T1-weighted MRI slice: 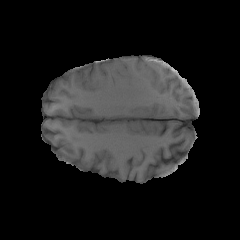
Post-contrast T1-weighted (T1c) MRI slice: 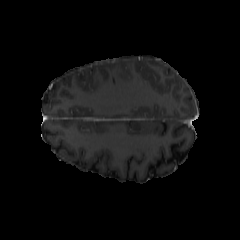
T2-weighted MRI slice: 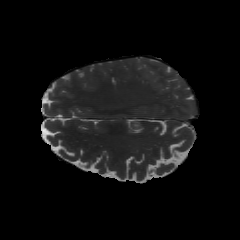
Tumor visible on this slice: no